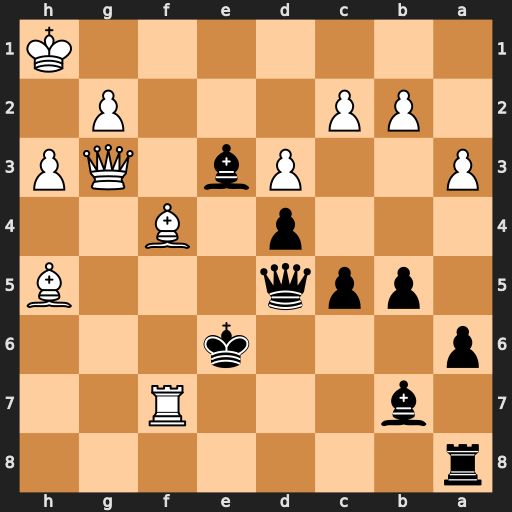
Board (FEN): r7/1b3R2/p3k3/1ppq3B/3p1B2/P2Pb1QP/1PP3P1/7K
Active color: b
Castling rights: -
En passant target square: -
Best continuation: Qxh5 Bxe3 Qxf7